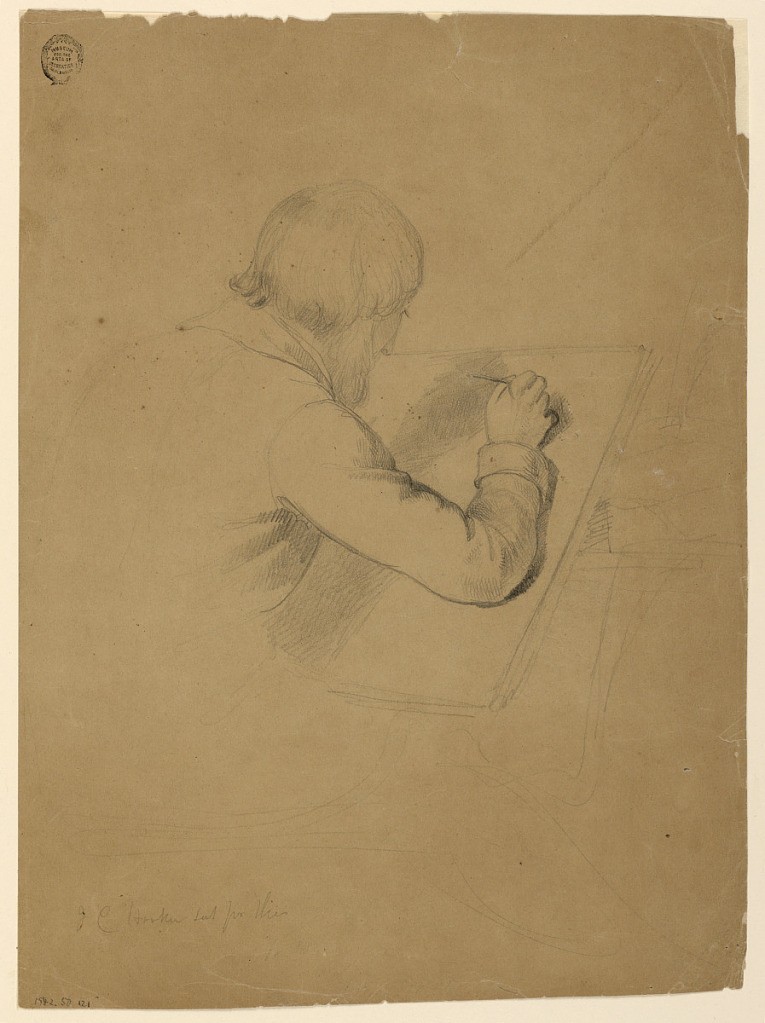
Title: Study for "Communion of the Sick"
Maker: Daniel Huntington, American, 1816–1906
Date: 1844–45
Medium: Graphite, white chalk on brown wove paper
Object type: Drawing
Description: Woman in left profile, arms up. Label, upper right. Verso: Man seated at easel, facing away toward the right, with pen or brush in his hand.